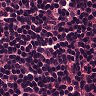
Metastatic tissue present: no